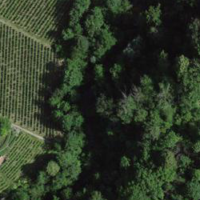
EUNIS habitat code: 40
Species observed at this site:
Trifolium pratense
Corylus avellana